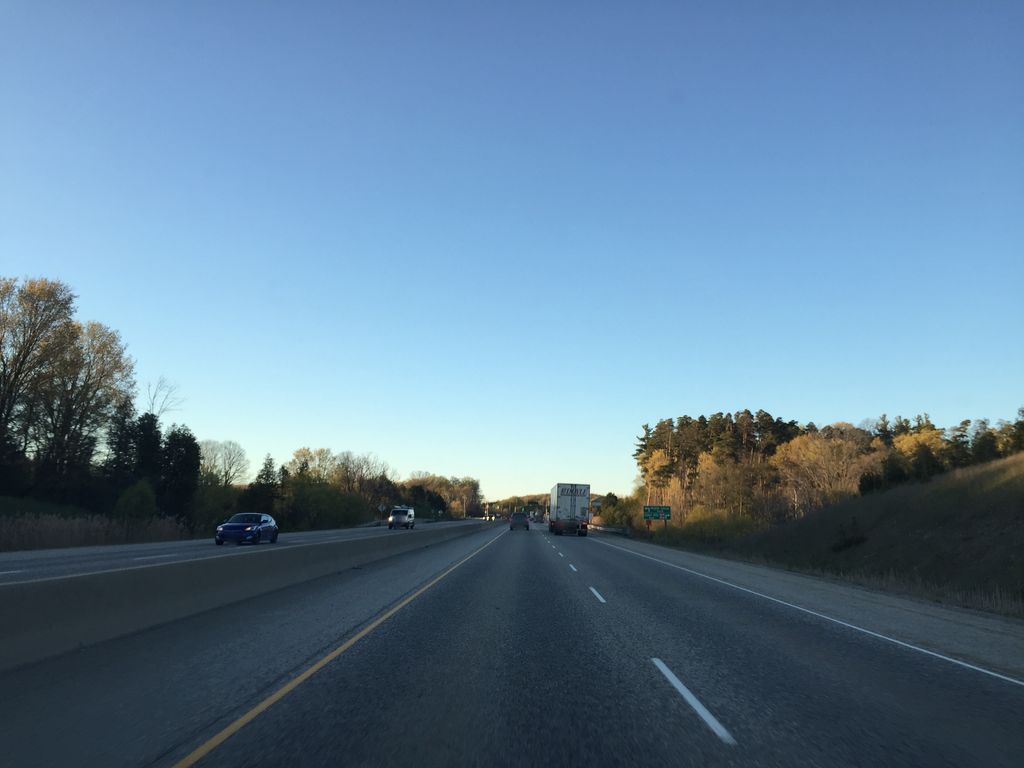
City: kitchener-waterloo